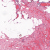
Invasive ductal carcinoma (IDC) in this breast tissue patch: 0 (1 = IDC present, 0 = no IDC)